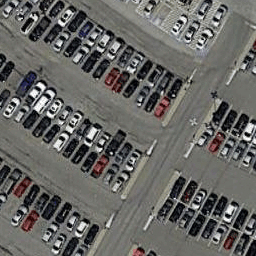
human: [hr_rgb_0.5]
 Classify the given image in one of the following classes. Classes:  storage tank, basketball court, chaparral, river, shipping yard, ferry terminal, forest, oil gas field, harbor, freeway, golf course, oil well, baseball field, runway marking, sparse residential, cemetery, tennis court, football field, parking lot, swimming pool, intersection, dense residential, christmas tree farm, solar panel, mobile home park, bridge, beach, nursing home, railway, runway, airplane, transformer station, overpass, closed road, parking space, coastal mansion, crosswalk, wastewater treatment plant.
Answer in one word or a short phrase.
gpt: parking lot